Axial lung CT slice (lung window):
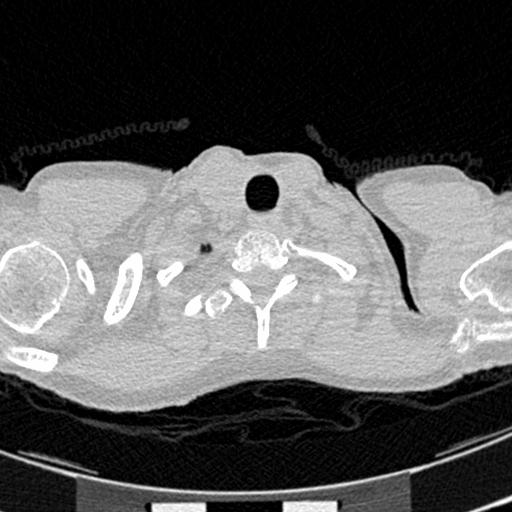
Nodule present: no